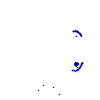
Particle: electron